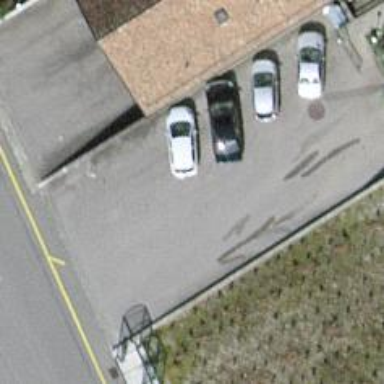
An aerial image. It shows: Bus stop with shelter. It is platform for public transport.